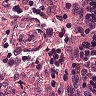
Metastatic tissue present: no